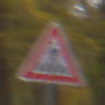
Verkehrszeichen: FussgaengerueberwegRechts
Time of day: Midday
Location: Outdoor (Nature)
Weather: Overcast
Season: NotSpecified
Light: Natural